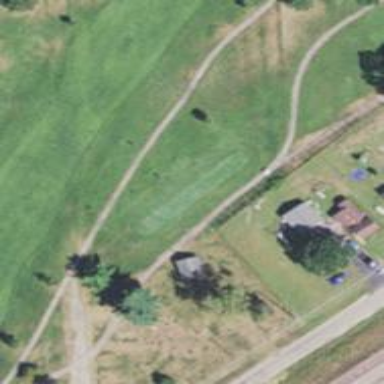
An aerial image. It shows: Path for both roads and golfers.